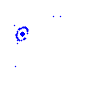
Particle: pion